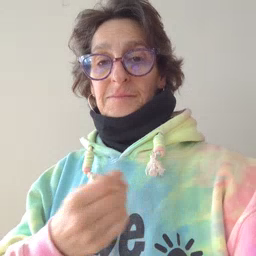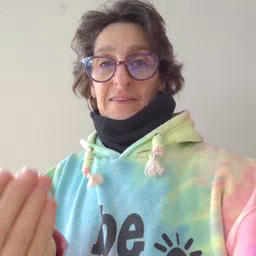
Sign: give